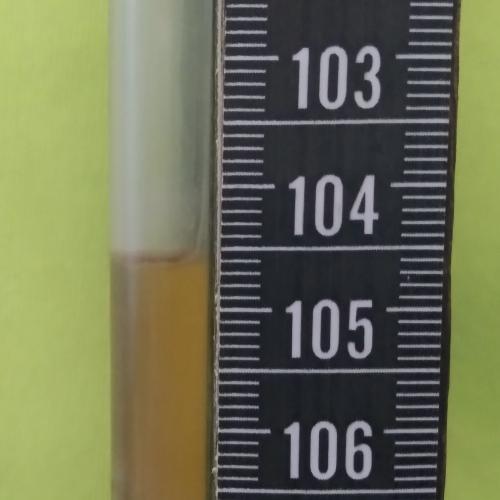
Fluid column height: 104.6 cm